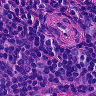
Metastatic tissue present: no